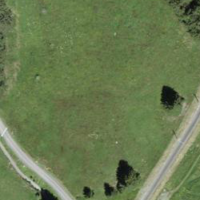
EUNIS habitat code: 23
Species observed at this site:
Geum rivale